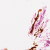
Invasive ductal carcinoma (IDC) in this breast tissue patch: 0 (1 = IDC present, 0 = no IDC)